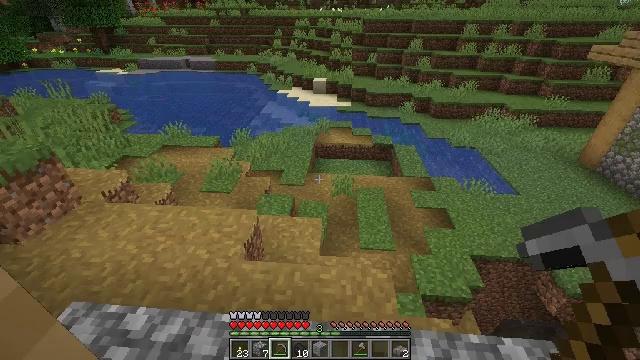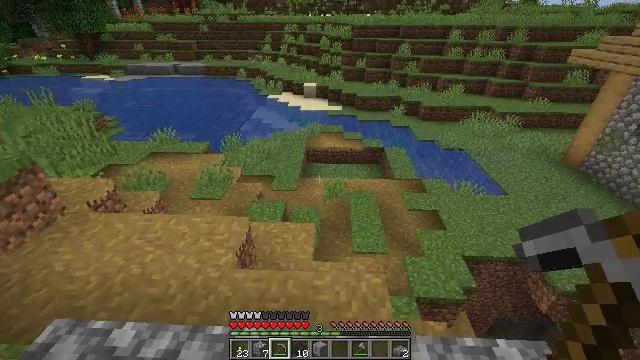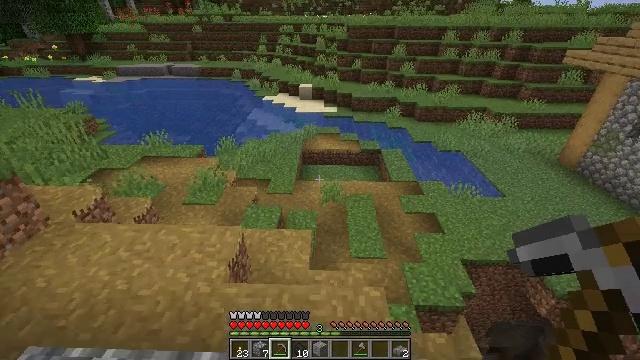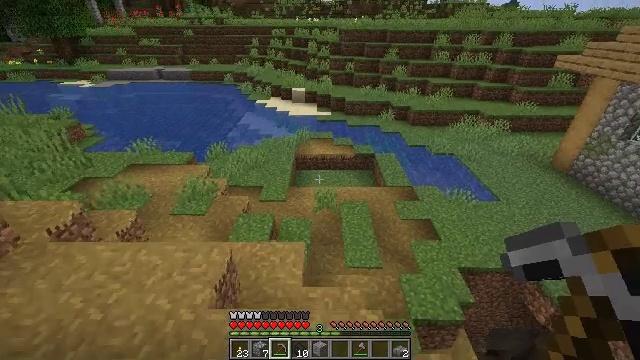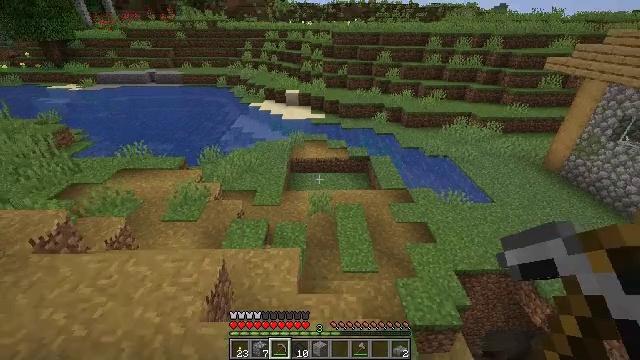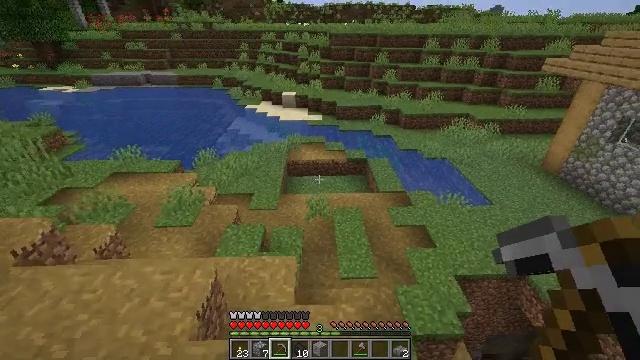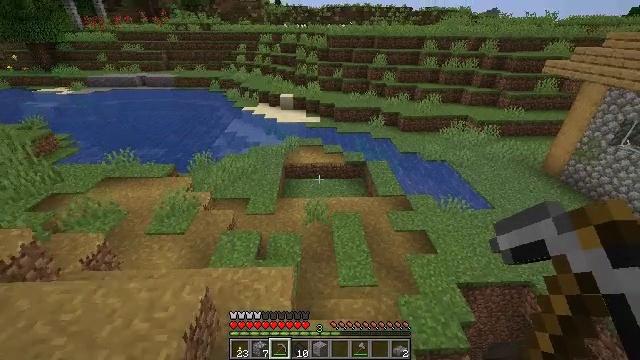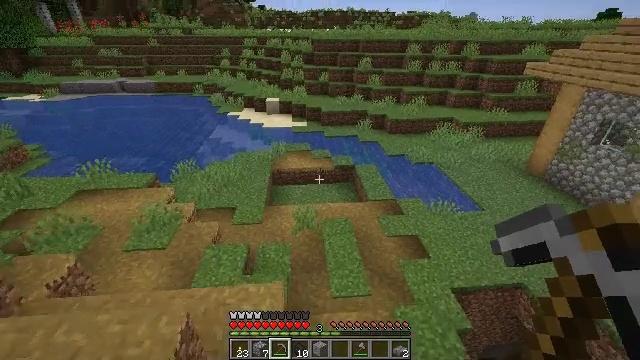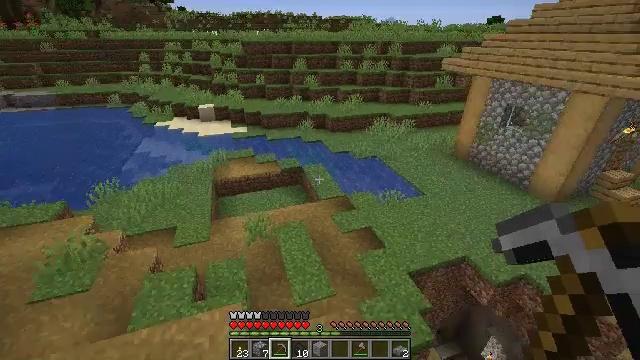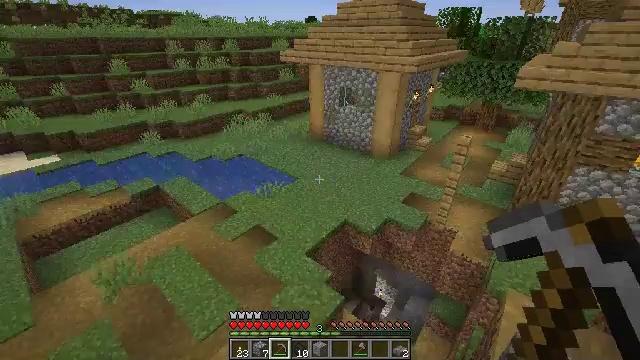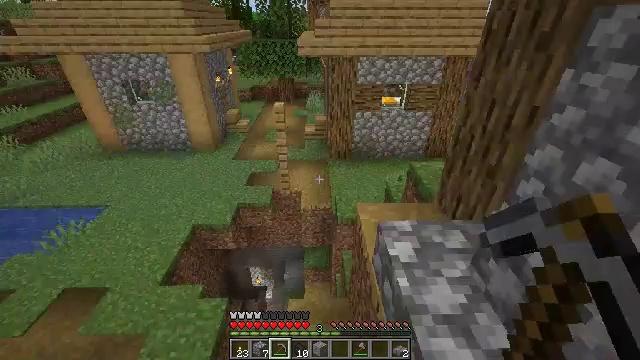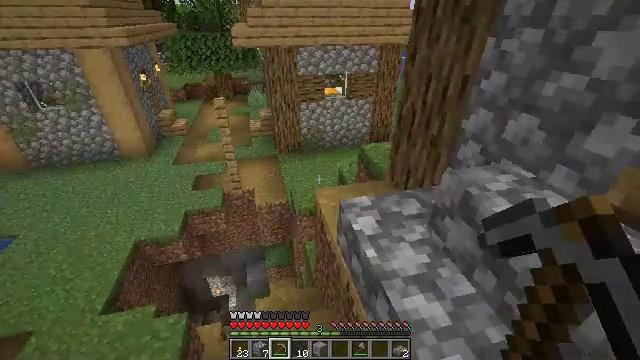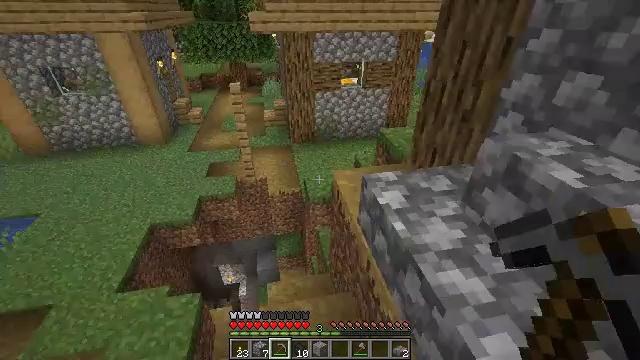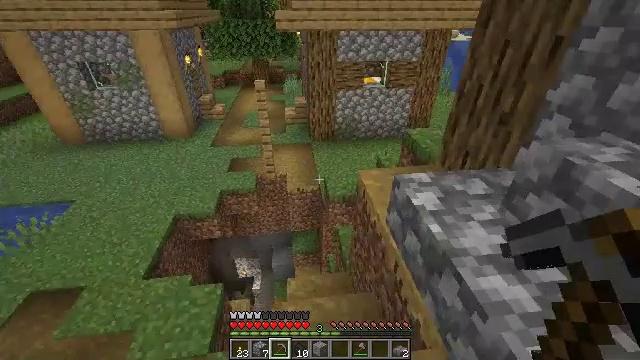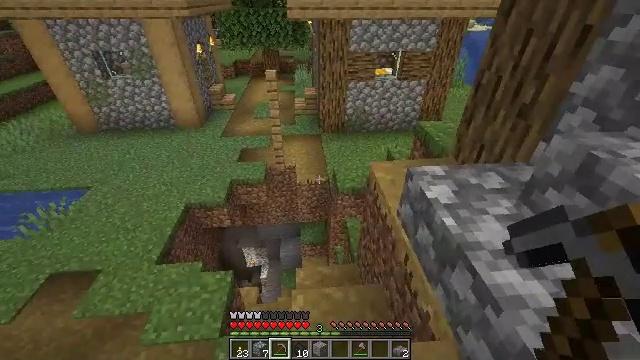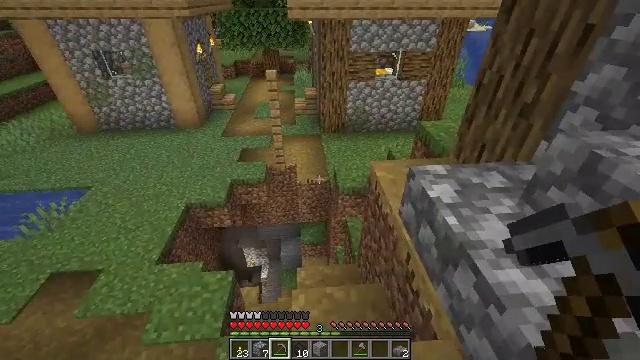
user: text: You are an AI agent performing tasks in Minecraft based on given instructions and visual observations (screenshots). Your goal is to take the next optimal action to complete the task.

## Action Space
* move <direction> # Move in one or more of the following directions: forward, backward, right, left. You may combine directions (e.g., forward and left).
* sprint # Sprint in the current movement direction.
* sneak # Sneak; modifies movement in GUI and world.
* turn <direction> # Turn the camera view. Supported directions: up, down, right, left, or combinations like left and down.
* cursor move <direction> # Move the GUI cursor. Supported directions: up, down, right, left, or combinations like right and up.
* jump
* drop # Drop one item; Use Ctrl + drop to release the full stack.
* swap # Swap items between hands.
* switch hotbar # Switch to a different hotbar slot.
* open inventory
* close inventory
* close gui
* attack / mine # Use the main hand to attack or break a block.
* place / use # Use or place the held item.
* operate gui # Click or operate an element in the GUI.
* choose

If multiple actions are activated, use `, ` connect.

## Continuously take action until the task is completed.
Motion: motion action
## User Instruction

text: Dig up carrots from the soil.
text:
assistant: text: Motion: move forward and move left, turn right
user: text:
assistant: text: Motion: move forward
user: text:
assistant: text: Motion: move forward, turn right
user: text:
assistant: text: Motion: move forward, turn right
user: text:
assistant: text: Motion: move forward
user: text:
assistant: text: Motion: move forward
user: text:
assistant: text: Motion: move forward, turn right
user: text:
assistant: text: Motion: move forward, turn right
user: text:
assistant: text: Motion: turn right
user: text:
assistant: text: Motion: turn right and down
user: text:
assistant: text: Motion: turn right
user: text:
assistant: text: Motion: turn left
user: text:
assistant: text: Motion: turn left
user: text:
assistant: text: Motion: turn left and down
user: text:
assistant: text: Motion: no_op
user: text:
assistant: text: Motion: no_op
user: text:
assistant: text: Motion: no_op
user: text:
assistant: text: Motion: no_op
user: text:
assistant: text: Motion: no_op
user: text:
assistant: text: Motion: no_op
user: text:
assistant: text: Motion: turn left
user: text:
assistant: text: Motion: turn left
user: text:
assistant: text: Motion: turn left
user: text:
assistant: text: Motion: turn right
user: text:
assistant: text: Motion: turn right
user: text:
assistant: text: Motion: move forward
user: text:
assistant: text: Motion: move forward, turn left and up
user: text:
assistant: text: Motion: move forward, turn left and up
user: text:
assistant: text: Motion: move forward, turn left and up
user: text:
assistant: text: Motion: move forward, turn left and up